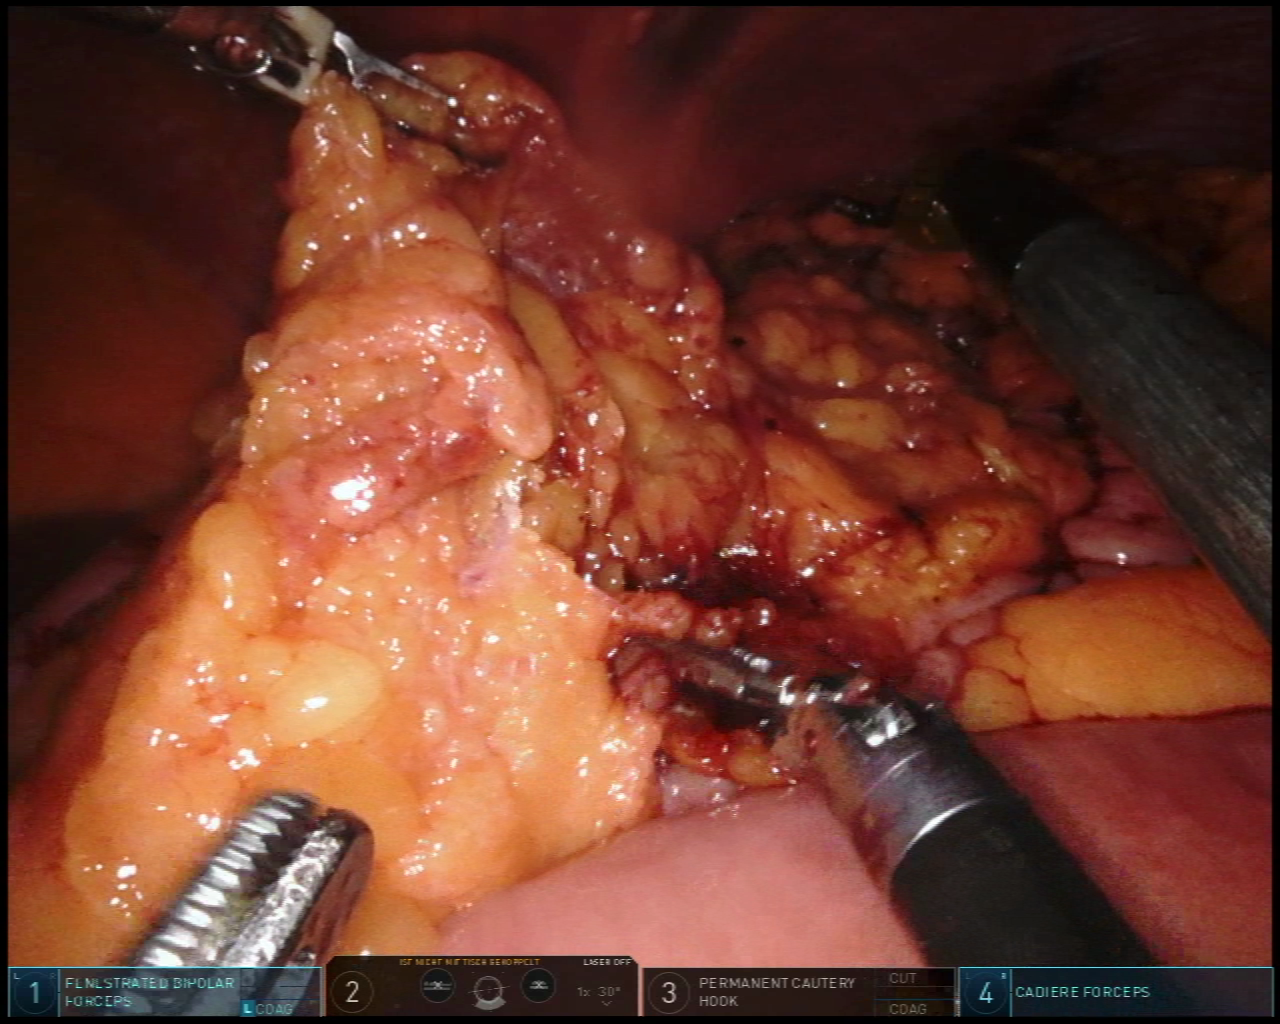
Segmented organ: small_intestine
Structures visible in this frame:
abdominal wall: yes
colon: yes
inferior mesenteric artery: no
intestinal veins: no
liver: no
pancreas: no
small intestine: yes
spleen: no
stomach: no
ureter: no
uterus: no
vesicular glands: no